Field crop: tomato
Growth stage: 2
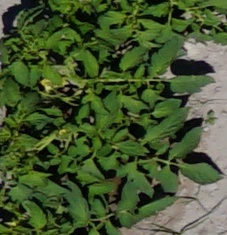
Species: tomato